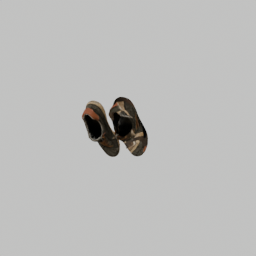
Label: people